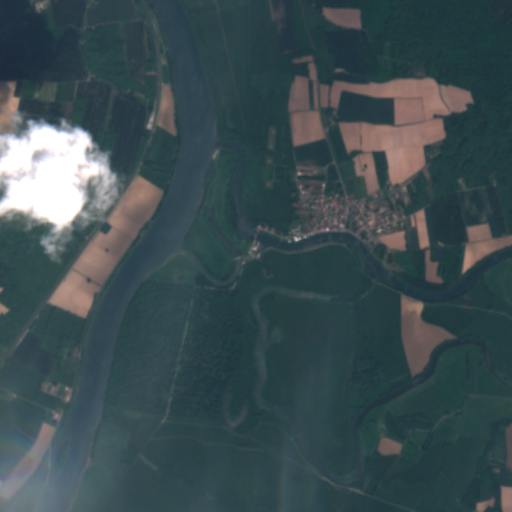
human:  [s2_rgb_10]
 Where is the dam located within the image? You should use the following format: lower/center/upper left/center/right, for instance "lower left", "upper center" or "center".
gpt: The dam is located in the center of the image.
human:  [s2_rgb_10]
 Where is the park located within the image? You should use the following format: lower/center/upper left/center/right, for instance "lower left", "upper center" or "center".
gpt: The park is located in the upper center of the image.
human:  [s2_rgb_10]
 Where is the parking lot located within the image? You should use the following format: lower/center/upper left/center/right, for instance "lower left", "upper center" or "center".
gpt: The parking lot is located in the center of the image.
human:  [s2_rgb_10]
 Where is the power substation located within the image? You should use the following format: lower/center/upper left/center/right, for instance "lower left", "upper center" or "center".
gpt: The power substation is located in the upper left of the image.
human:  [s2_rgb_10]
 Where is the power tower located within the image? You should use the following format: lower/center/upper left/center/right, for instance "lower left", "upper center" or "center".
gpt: The power tower is located in the upper left of the image.
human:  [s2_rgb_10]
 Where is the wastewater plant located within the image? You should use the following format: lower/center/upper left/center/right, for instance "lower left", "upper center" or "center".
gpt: The wastewater plant is located in the center right of the image.
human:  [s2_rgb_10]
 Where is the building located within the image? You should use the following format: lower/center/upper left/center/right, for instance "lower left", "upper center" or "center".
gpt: There is no building in the image.